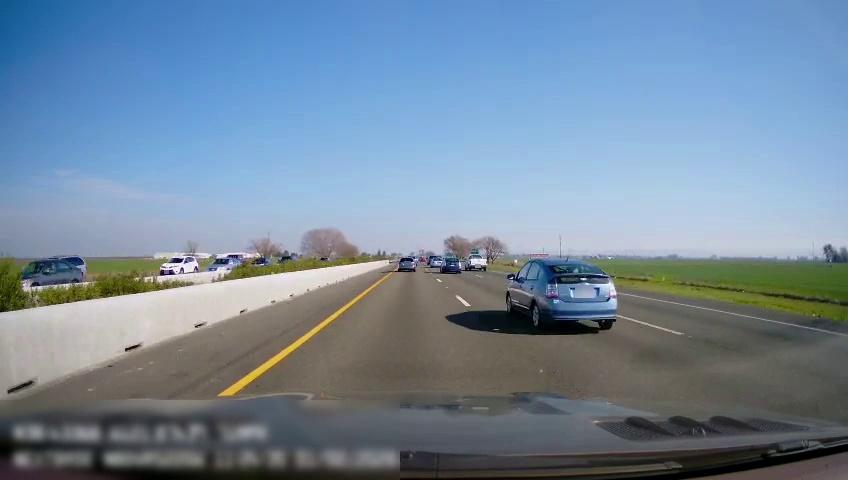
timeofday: Day
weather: Sunny
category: Drivable Space
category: Vehicles | Car
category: Vehicles | SUV
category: Vehicles | Car
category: Vehicles | SUV
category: Vehicles | Car
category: Vehicles | Car
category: Vehicles | SUV
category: Vehicles | SUV
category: Vehicles | Truck
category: Vehicles | Car
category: Vehicles | Car
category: Lanes | Current Lane
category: Lanes | Current Lane
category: Lanes | Alternate Lane
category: Lanes | Alternate Lane